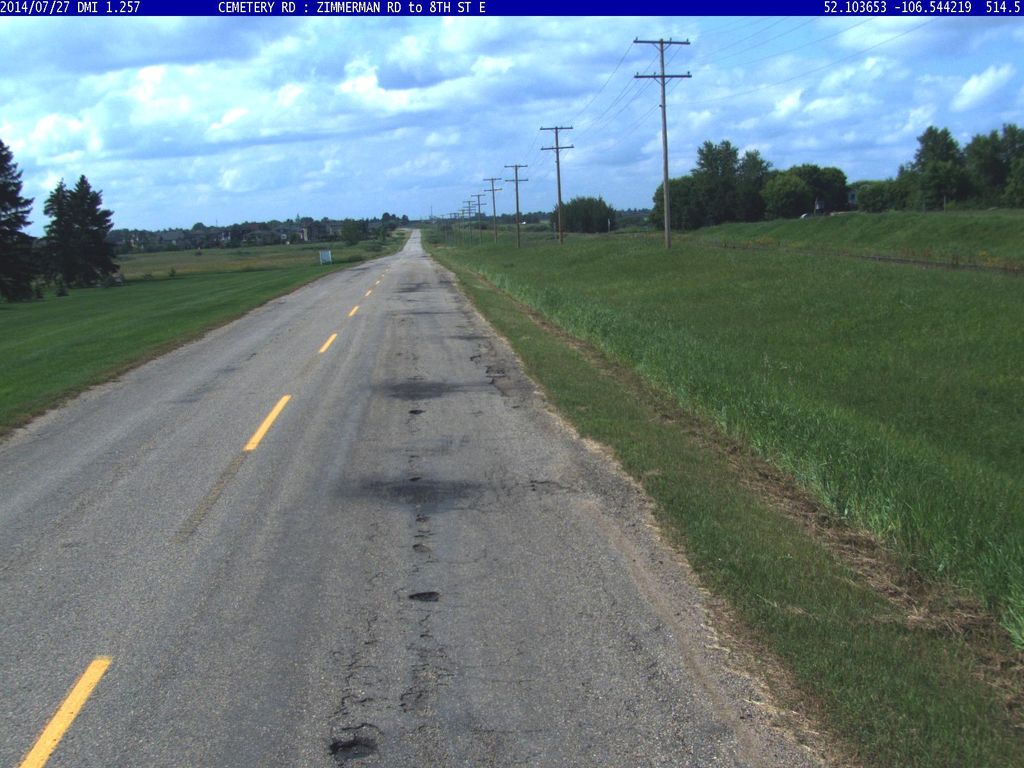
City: saskatoon